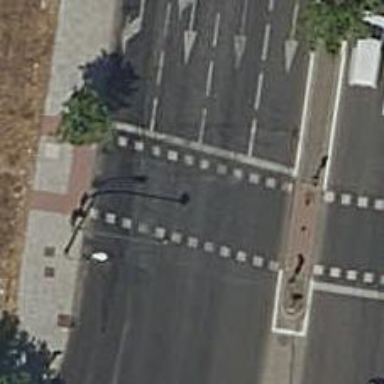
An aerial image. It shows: Road crossing with traffic signals.